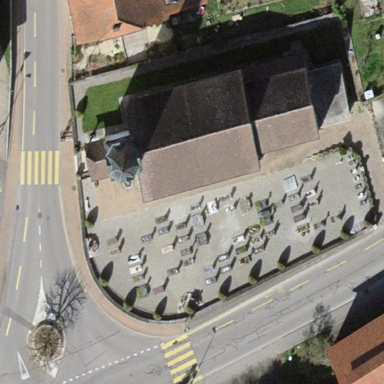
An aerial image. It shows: Graveyard.